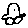
Label: car